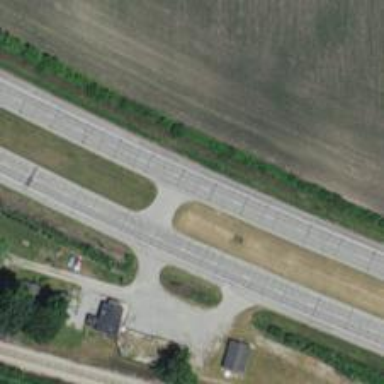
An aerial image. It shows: Trunk highway.